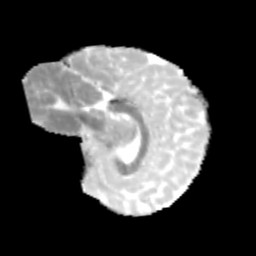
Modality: MD
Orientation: sagittal
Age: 10
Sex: female
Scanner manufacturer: siemens
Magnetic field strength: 3 T
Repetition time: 3.8 s
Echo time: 0.07 s